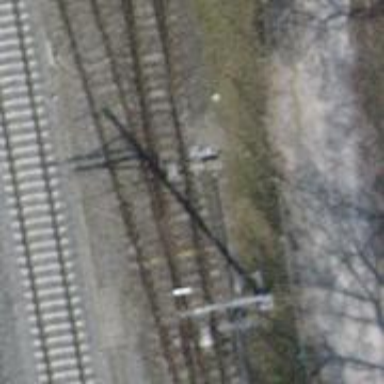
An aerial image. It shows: Single-track electrified railway siding with contact line for service.